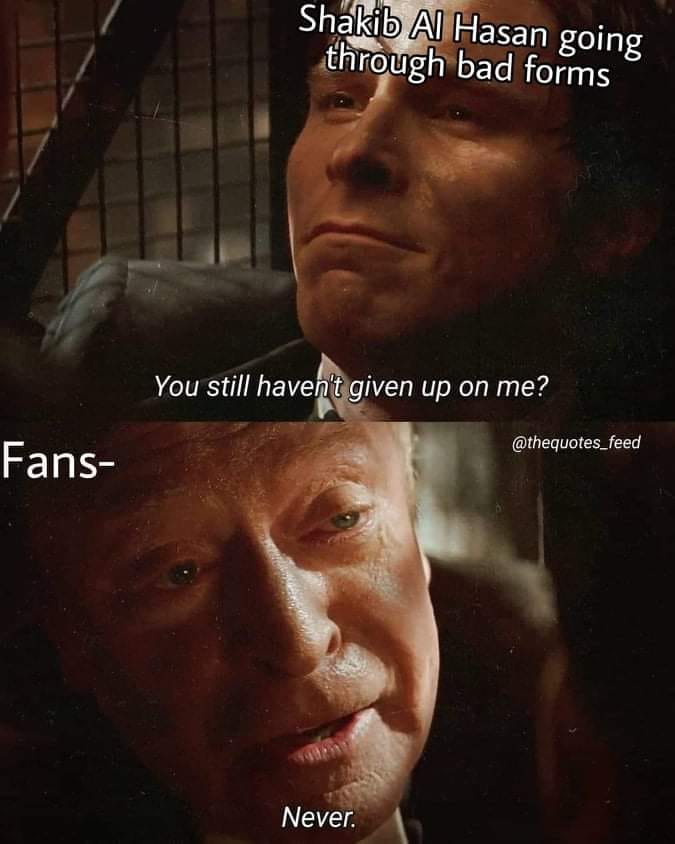
Caption: Shakib Al Hasan going through bad forms  You still haven't given up on me?    Fans -   Never.
Label: non-hate